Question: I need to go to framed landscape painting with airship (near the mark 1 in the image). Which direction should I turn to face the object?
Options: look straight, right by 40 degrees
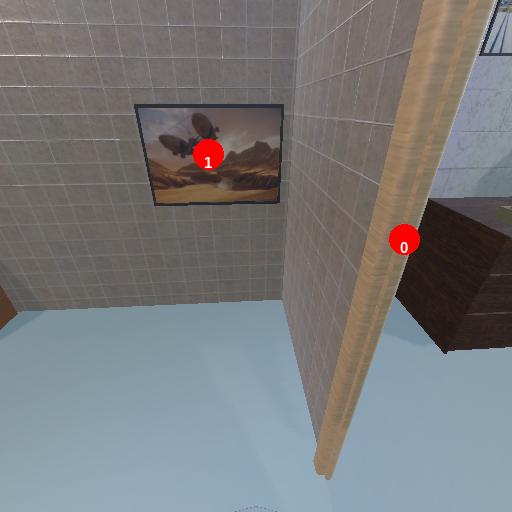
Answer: look straight